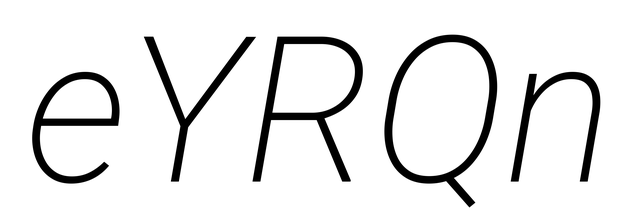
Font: Roboto-Italic_ExtraLight_Italic